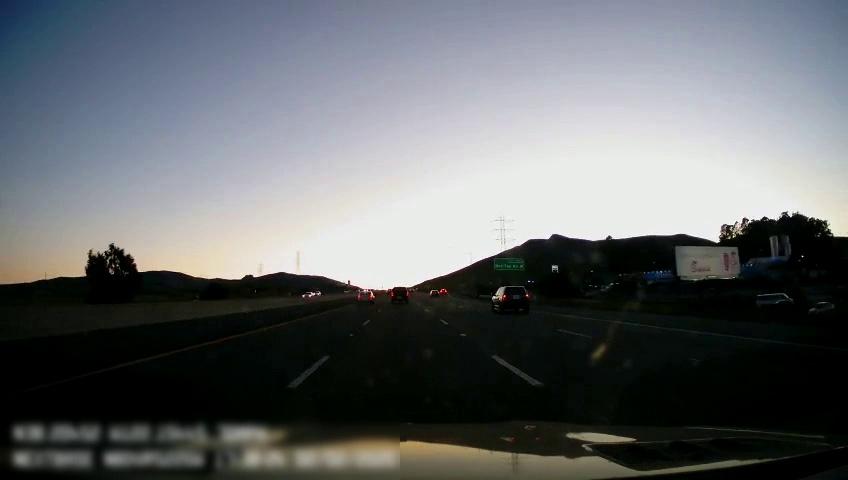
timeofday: Day
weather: Sunny
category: Drivable Space
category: Vehicles | Car
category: Vehicles | SUV
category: Vehicles | SUV
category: Vehicles | Van
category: Vehicles | Car
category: Vehicles | Car
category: Vehicles | Car
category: Lanes | Alternate Lane
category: Lanes | Current Lane
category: Lanes | Current Lane
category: Lanes | Alternate Lane
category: Lanes | Alternate Lane
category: Traffic | Signs